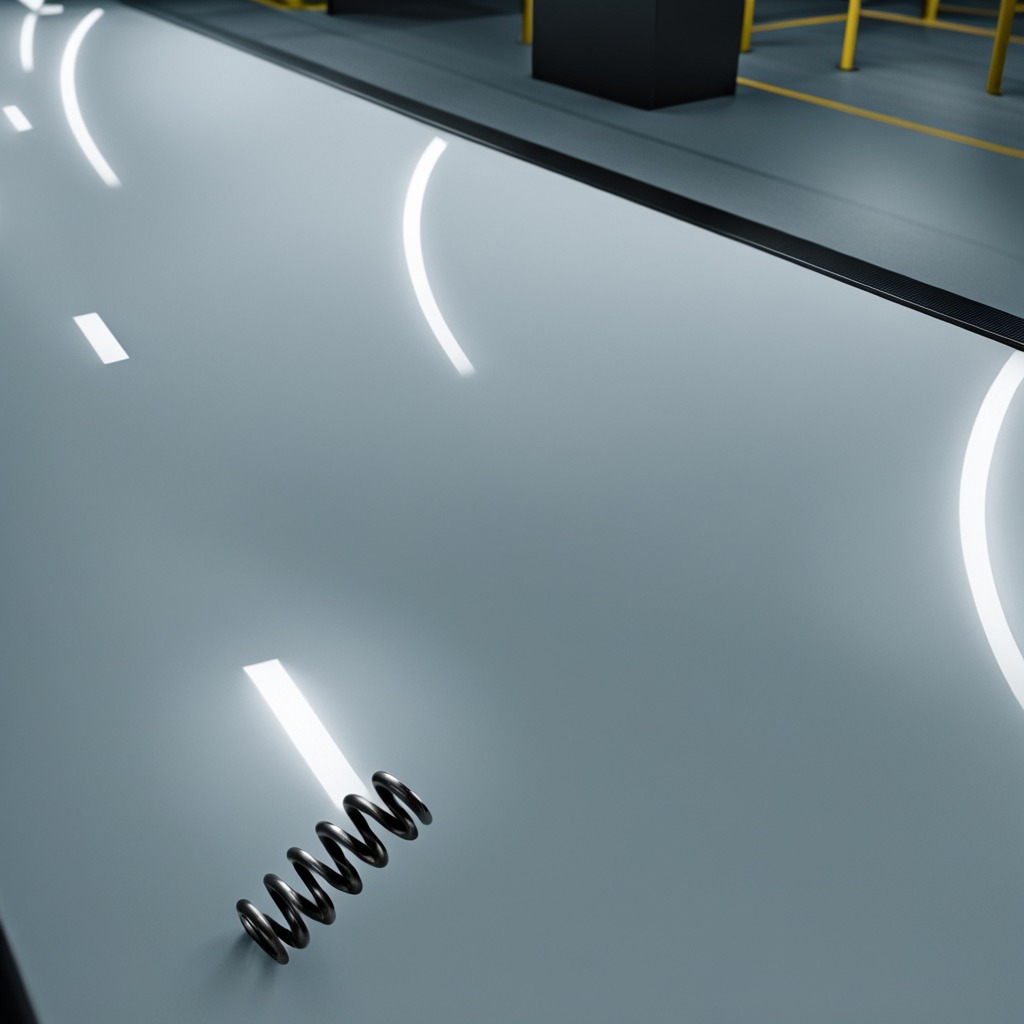
A coiled metal spring is lying on the table.